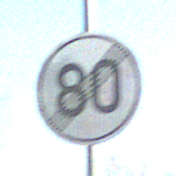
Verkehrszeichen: EndeGeschwindigkeit80
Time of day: MorningAfternoon
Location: Outdoor (Suburban)
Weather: PartlyCloudy
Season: NotSpecified
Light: Natural